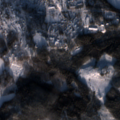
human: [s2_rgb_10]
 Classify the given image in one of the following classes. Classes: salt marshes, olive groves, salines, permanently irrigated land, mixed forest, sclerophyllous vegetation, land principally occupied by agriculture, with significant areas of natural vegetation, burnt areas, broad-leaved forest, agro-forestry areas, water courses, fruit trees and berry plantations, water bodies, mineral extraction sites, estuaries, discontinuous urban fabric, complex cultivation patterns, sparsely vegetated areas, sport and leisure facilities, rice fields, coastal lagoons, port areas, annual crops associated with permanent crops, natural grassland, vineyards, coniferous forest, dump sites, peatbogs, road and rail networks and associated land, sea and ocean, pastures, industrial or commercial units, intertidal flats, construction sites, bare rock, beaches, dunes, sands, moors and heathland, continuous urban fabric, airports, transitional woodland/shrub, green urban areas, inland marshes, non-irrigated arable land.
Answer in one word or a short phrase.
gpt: discontinuous urban fabric, mixed forest, transitional woodland/shrub, water bodies